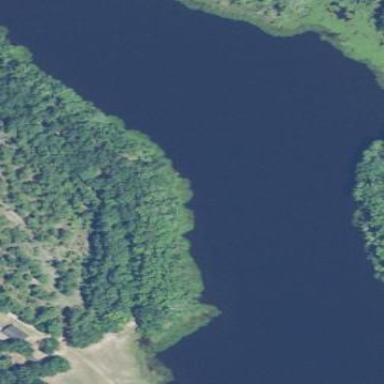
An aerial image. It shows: Beautiful lake surrounded by nature.